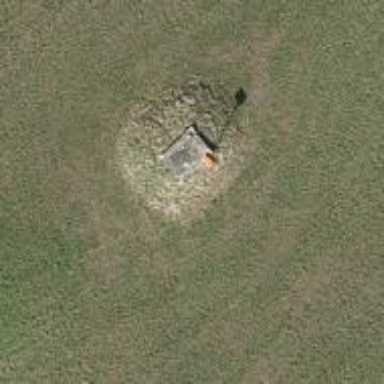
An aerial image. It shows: Pole with roof-covered pipeline marker.